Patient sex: M
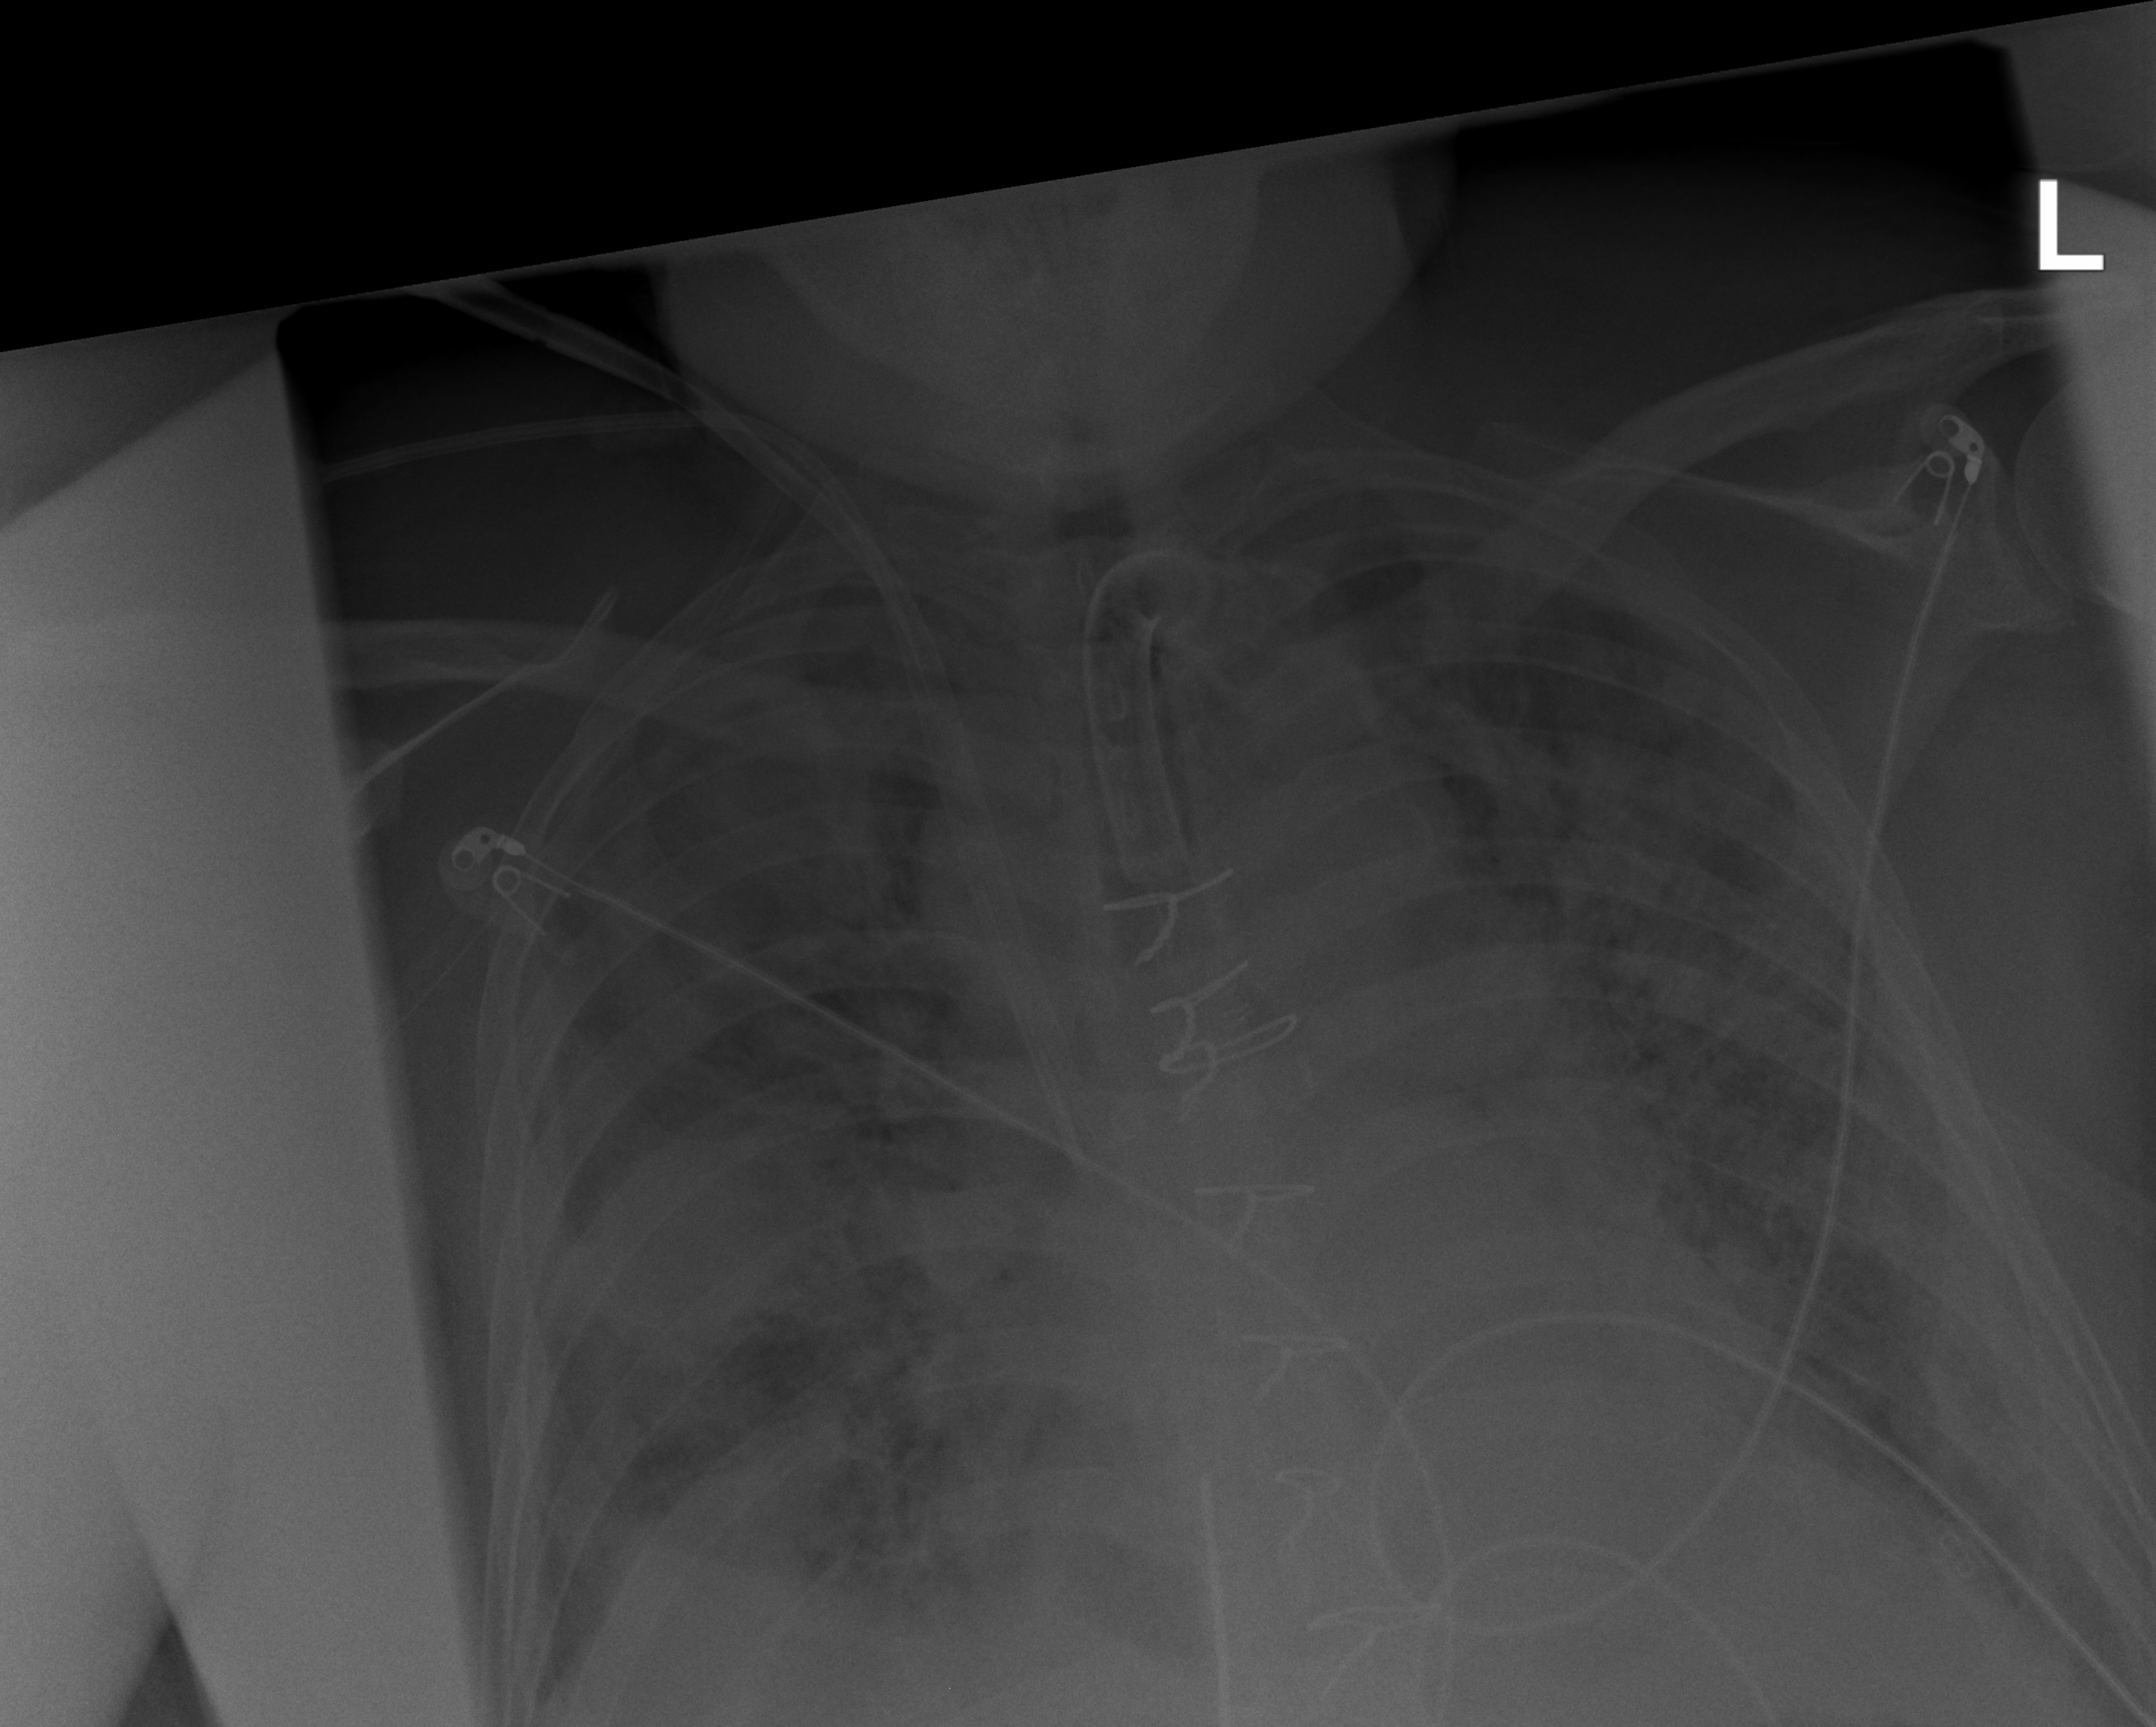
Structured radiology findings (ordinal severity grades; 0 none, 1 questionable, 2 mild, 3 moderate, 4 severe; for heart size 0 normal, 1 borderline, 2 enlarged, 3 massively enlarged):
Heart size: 2
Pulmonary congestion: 3
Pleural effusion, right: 2
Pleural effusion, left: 2
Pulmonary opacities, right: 4
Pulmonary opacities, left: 4
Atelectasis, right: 3
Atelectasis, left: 3